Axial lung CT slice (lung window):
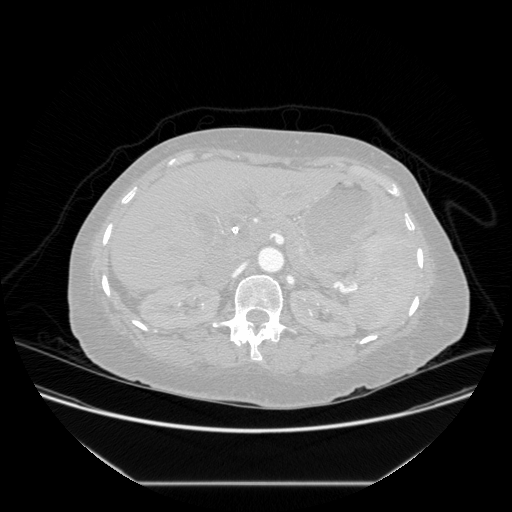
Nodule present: no